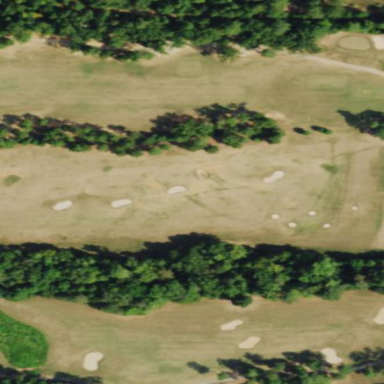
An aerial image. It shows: Driving range for golf practice.